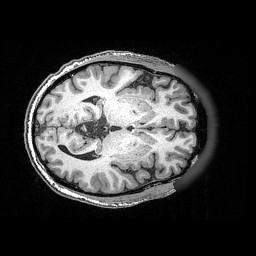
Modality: T1w
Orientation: axial
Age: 53
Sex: male
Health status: ill
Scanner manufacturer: siemens
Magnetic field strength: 3 T
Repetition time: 0.0025 s
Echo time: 0.00336 s